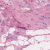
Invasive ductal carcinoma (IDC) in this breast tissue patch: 1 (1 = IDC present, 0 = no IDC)